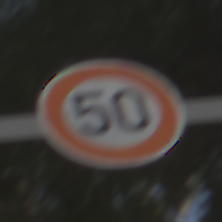
Verkehrszeichen: Geschwindigkeit50
Umgebung: Outdoor, Nature
Tageszeit: MorningAfternoon
Wetter: Clear
Licht: Natural
Jahreszeit: NotSpecified
Kontrast: HighContrast